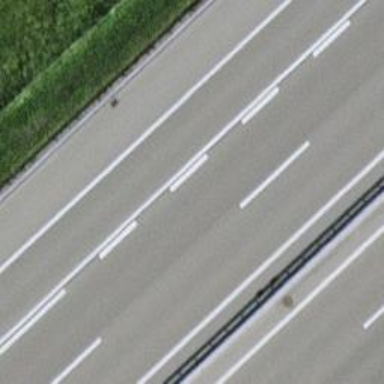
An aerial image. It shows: Asphalt motorway.